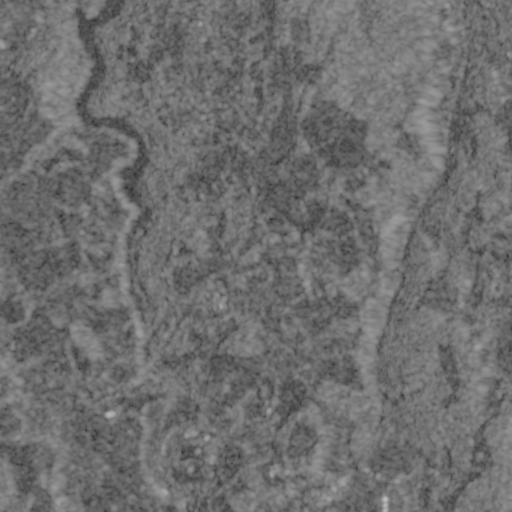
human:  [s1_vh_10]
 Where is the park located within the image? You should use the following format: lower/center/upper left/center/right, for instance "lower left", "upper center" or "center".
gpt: The park is located in the lower right of the image.
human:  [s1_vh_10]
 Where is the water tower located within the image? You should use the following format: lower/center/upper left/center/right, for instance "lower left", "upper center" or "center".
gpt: The water tower is located in the lower center of the image.
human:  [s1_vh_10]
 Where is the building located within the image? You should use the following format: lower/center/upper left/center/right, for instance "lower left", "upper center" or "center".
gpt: There is no building in the image.

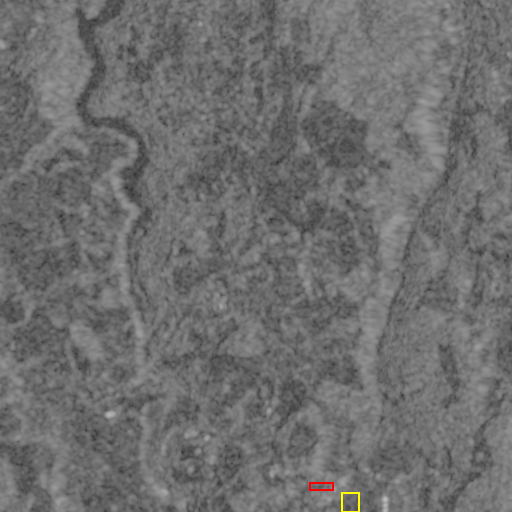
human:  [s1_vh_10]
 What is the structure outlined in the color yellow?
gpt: The structure outlined in yellow is a park.
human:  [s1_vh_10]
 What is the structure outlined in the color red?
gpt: The structure outlined in red is a parking lot.
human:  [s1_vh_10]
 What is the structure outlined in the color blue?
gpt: There is no blue outline.